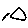
Label: triangle